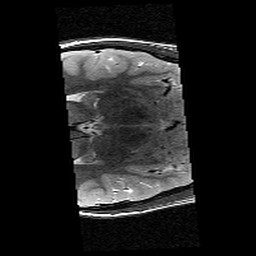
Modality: T2w
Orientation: axial
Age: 12
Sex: female
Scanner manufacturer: siemens
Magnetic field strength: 3 T
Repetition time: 9.23 s
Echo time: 0.067 s